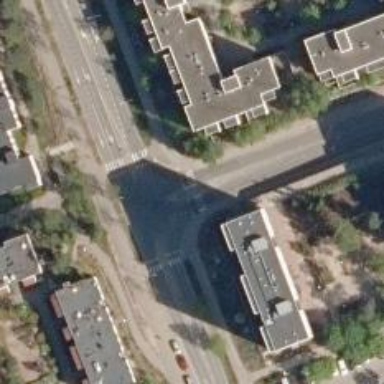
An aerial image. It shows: Asphalt cycleway.